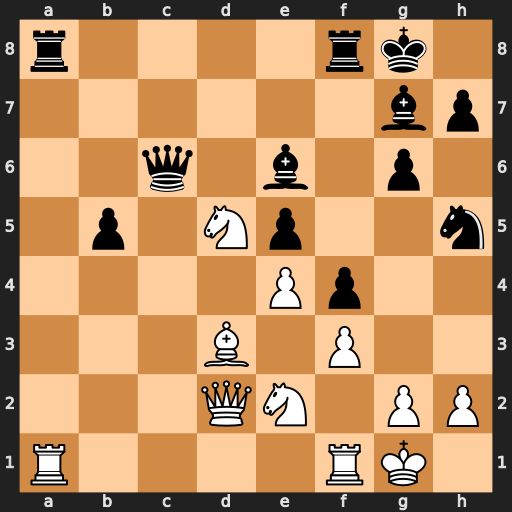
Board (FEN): r4rk1/6bp/2q1b1p1/1p1Np2n/4Pp2/3B1P2/3QN1PP/R4RK1
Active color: w
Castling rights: -
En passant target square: -
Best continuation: Ne7+ Kh8 Nxc6